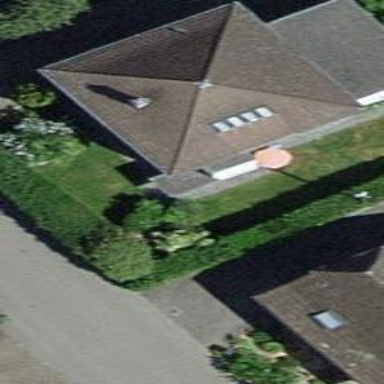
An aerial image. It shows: Residential building with pyramidal roof shape.